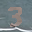
Label: 3